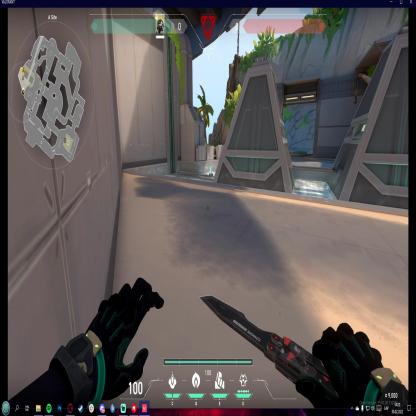
Label: planted spike